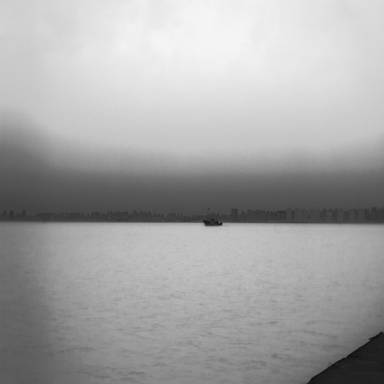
There is a bulk_carrier in the infrared image.